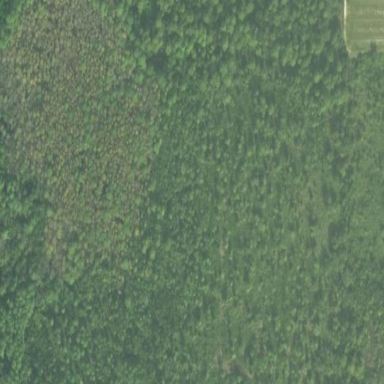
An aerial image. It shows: Woodland with needle-leaved trees.